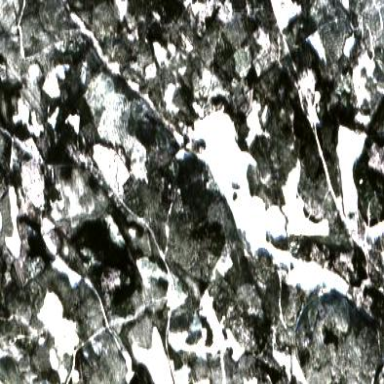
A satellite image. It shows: Needle-leaved woodland.